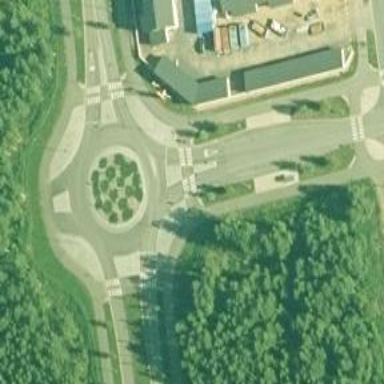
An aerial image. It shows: Roundabout at tertiary road junction.